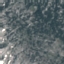
Land use / land cover class: HerbaceousVegetation